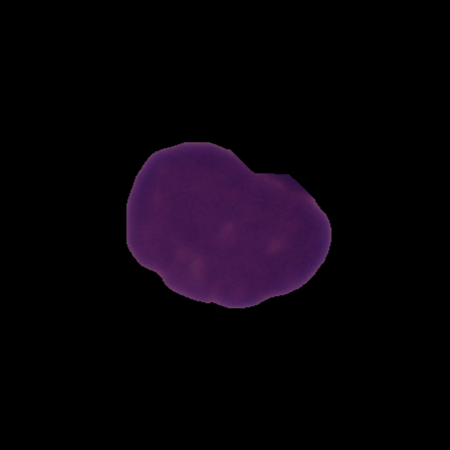
Label: healthy